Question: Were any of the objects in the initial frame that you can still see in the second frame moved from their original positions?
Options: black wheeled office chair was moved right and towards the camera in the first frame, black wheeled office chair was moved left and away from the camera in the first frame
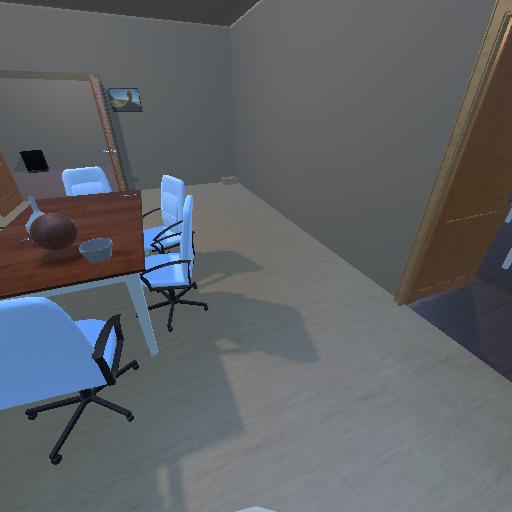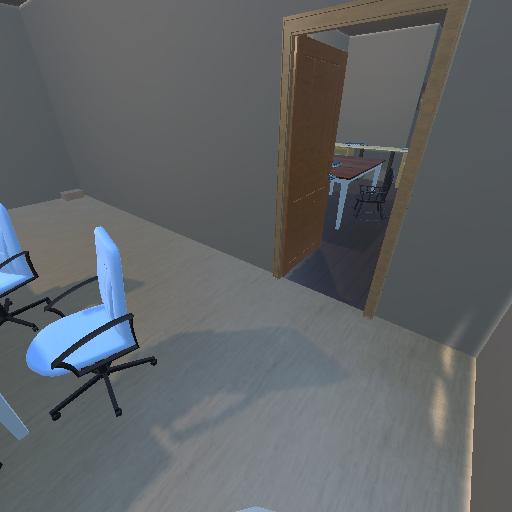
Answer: black wheeled office chair was moved right and towards the camera in the first frame